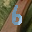
Label: 6